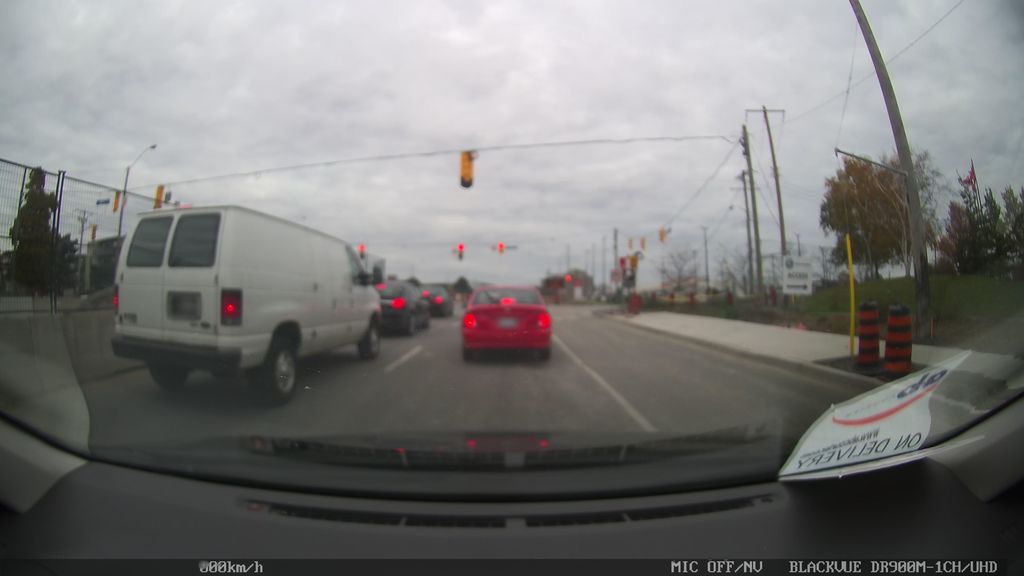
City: toronto